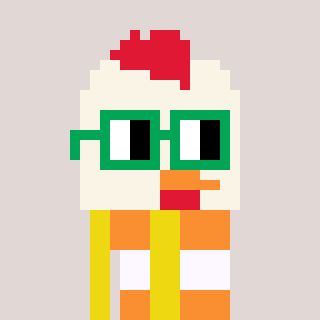
a pixel art character with square green glasses, a chicken-shaped head and a yellow-colored body on a warm background